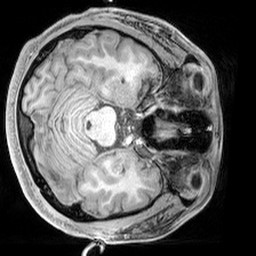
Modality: T1w
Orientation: axial
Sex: male
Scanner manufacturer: siemens
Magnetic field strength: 3 T
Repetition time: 2.3 s
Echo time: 0.00226 s